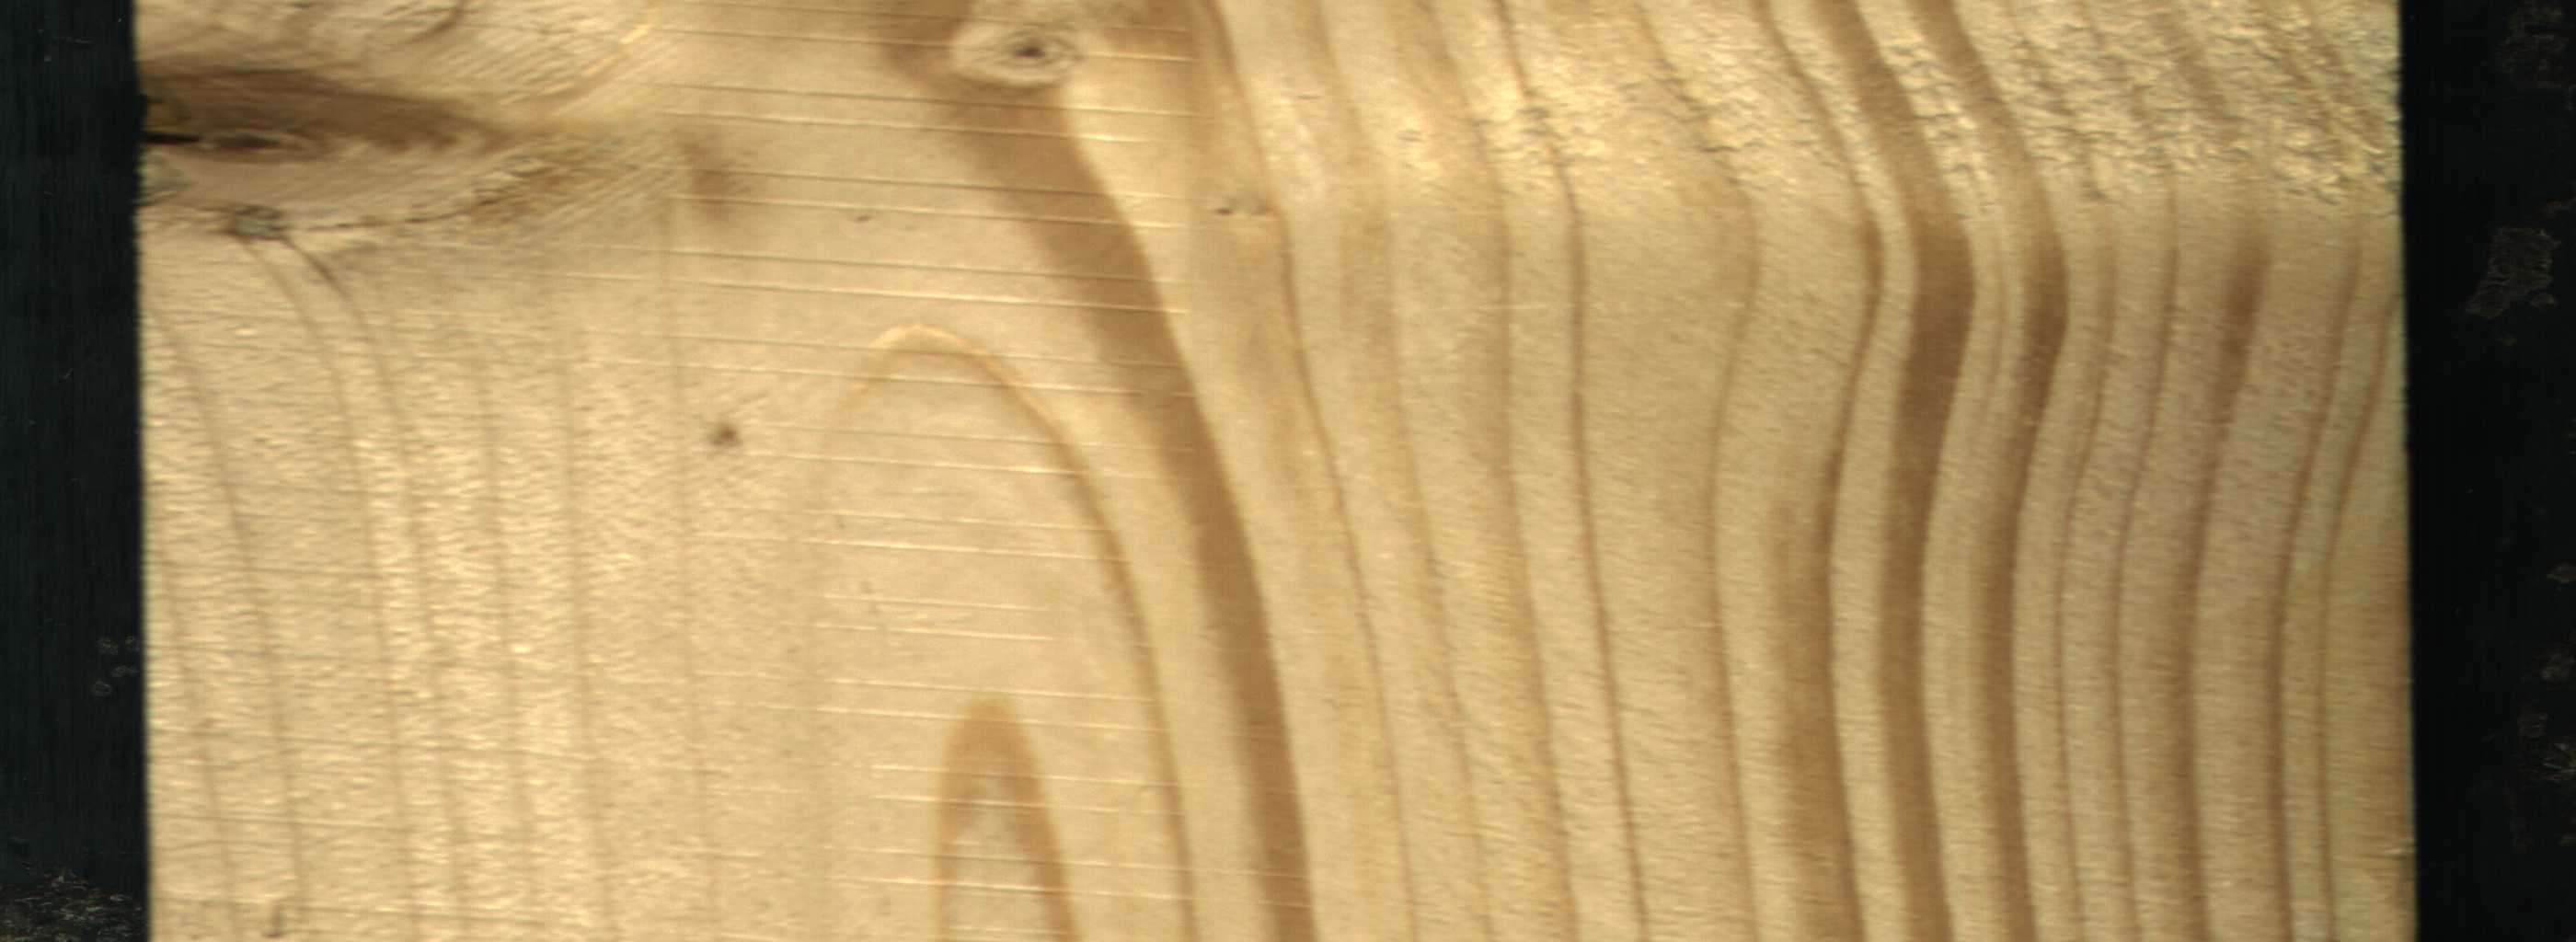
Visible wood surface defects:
Quartzity
Knot_missing
Live_Knot
Live_Knot